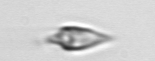
Label: Oxytoxum